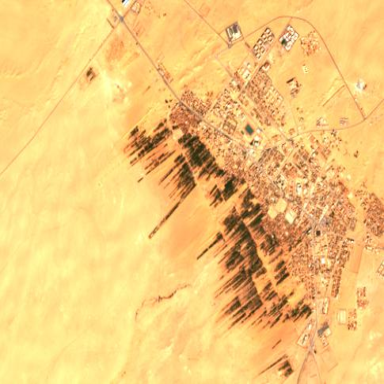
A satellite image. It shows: Orchard filled with date palms.